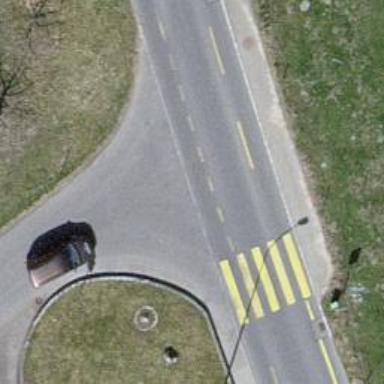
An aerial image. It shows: Tertiary road with designated cycle lane.